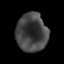
Tissue: prostate
Cell type: T cells
Senescence score: 0.2842
Nuclear area (px): 1174
Mean DAPI intensity: 67.267